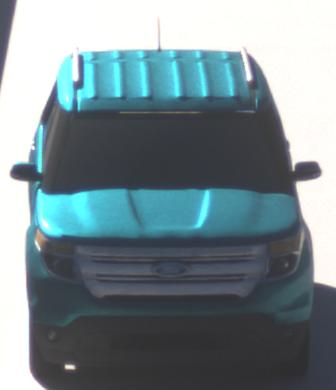
Make: Ford
Model: Explorer
Detailed model: Gen. 5
Model produced from: 2010
Model produced until: 2019
Doors: 5
Color: blue
Road condition: dry road
Daytime: morning or afternoon
Contrast: high contrast